Question: I have an html textbox and I want a jquery dialog to show up next to it when I click on a textbox of type "time". For example:

What I have so far:
HTML:
'Time <input id="theTime" class="time" name="inputTime" type="text">'
JQuery:
'''
$(".time").click(function(e) {
$( "#dialog-message" ).dialog({
modal: false,
buttons: {
Ok: function() {
$( this ).dialog( "close" );
}
},
position: $(this).position()
});
$("#dialog-message").dialog("open");
});
'''
The position is wrong with the above code. My dialog is not showing up in the correct position. How do I make it appear right of the textbox like in the picture?
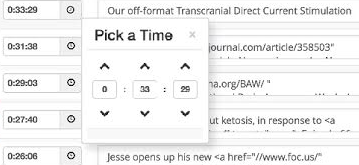
Answer: This seems to work!
'position: { my: "left bottom", at: "right bottom", of: $(this) }'